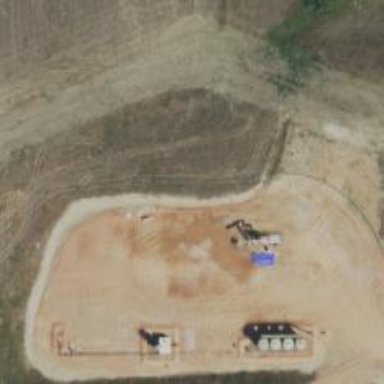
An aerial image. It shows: Petroleum well.